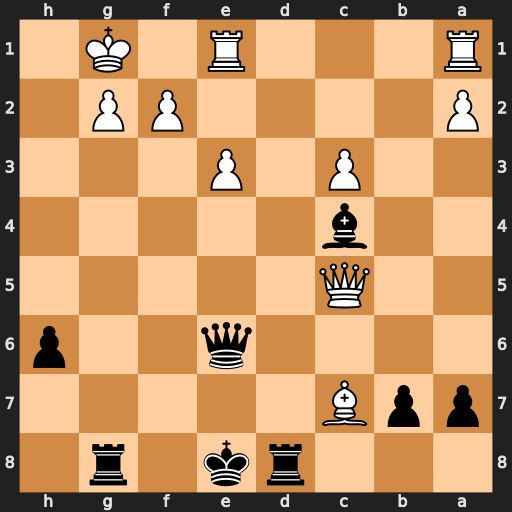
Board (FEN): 3rk1r1/ppB5/4q2p/2Q5/2b5/2P1P3/P4PP1/R3R1K1
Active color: b
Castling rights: -
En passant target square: -
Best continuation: Rg5 Qxa7 Qe4